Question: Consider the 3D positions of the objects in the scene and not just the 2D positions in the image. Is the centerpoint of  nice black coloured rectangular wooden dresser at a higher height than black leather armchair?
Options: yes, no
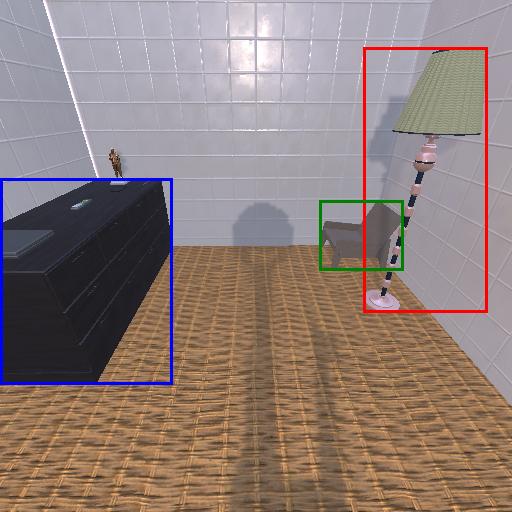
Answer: yes